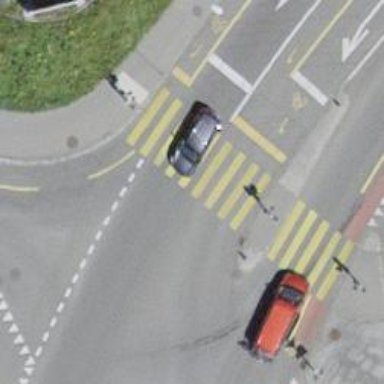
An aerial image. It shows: Crossing with traffic signals and central island.